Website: bh-photo
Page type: address-validator
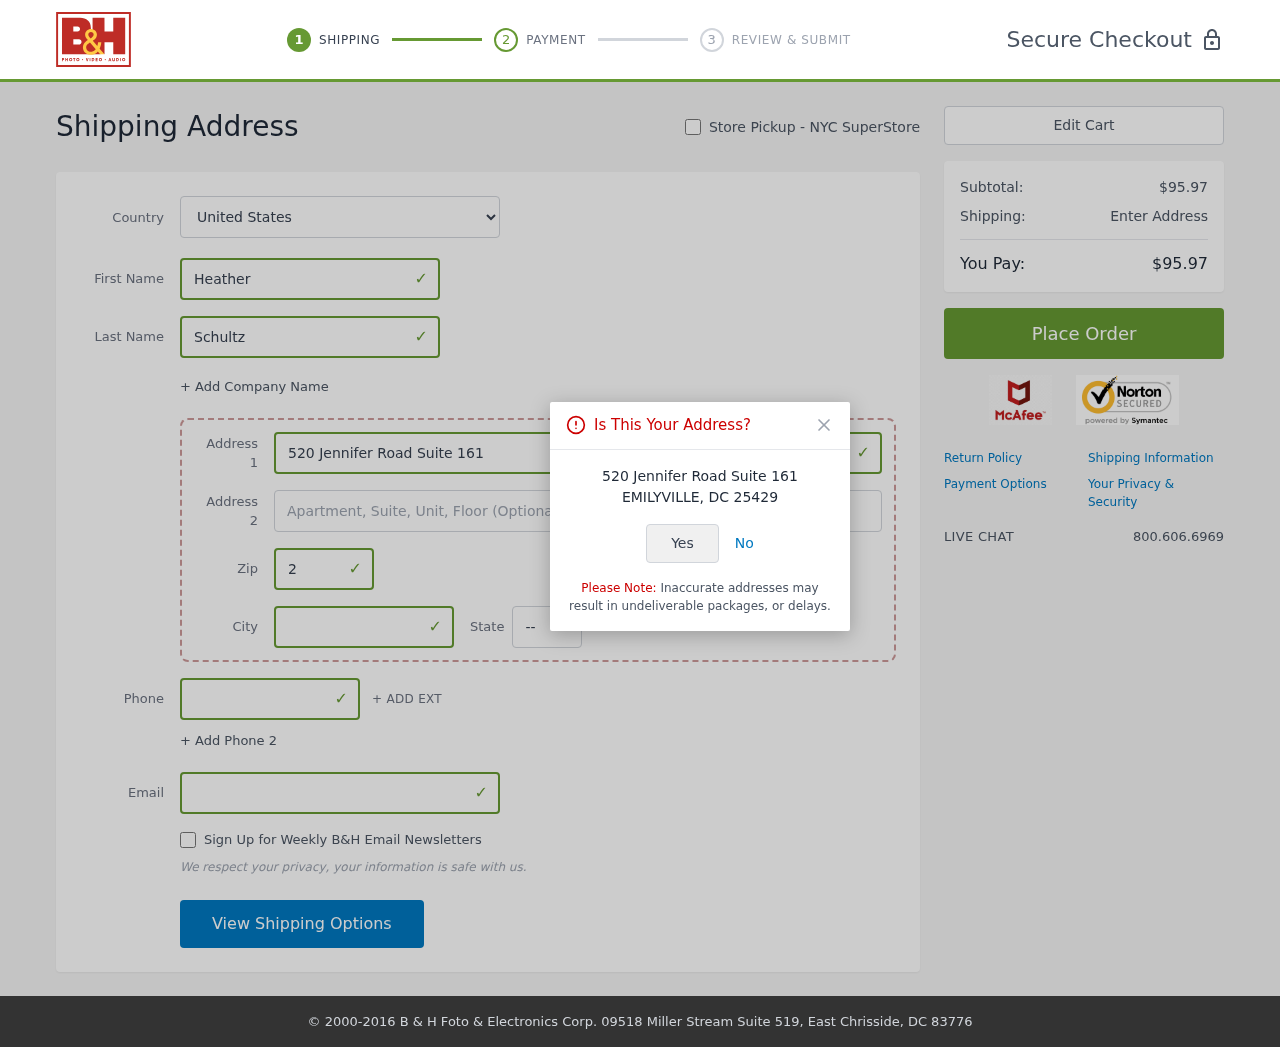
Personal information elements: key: PII_CITY
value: Emilyville
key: PII_COUNTRY
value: United States
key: PII_EMAIL
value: heatherschultz@gmail.com
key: PII_FIRSTNAME
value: Heather
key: PII_LASTNAME
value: Schultz
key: PII_PHONE
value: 2968349899
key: PII_POSTCODE
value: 25429
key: PII_STATE_ABBR
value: DC
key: PII_STREET
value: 520 Jennifer Road Suite 161
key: PII_CITY_CONFIRM
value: EMILYVILLE
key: PII_STATE
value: DC
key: PII_POSTCODE_FULL
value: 25429
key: PII_POSTCODE_NUMERIC
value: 25429
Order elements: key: ORDER_SUBTOTAL
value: $95.97
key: ORDER_TOTAL
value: $95.97